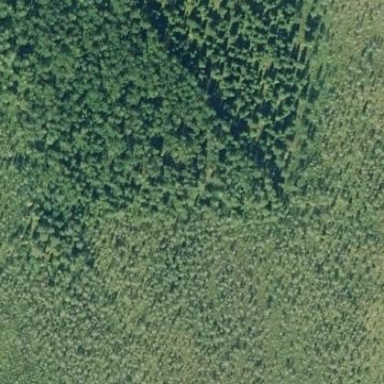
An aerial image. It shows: Forest with evergreen needle-leaved trees.